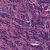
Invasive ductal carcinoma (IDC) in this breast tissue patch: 1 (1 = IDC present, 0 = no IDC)